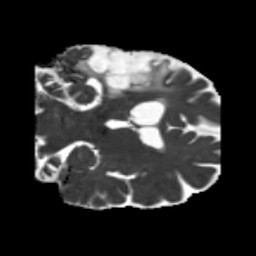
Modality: MD
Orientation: coronal
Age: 47
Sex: male
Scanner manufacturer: siemens
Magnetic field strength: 3 T
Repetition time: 5.25 s
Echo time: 0.08 s